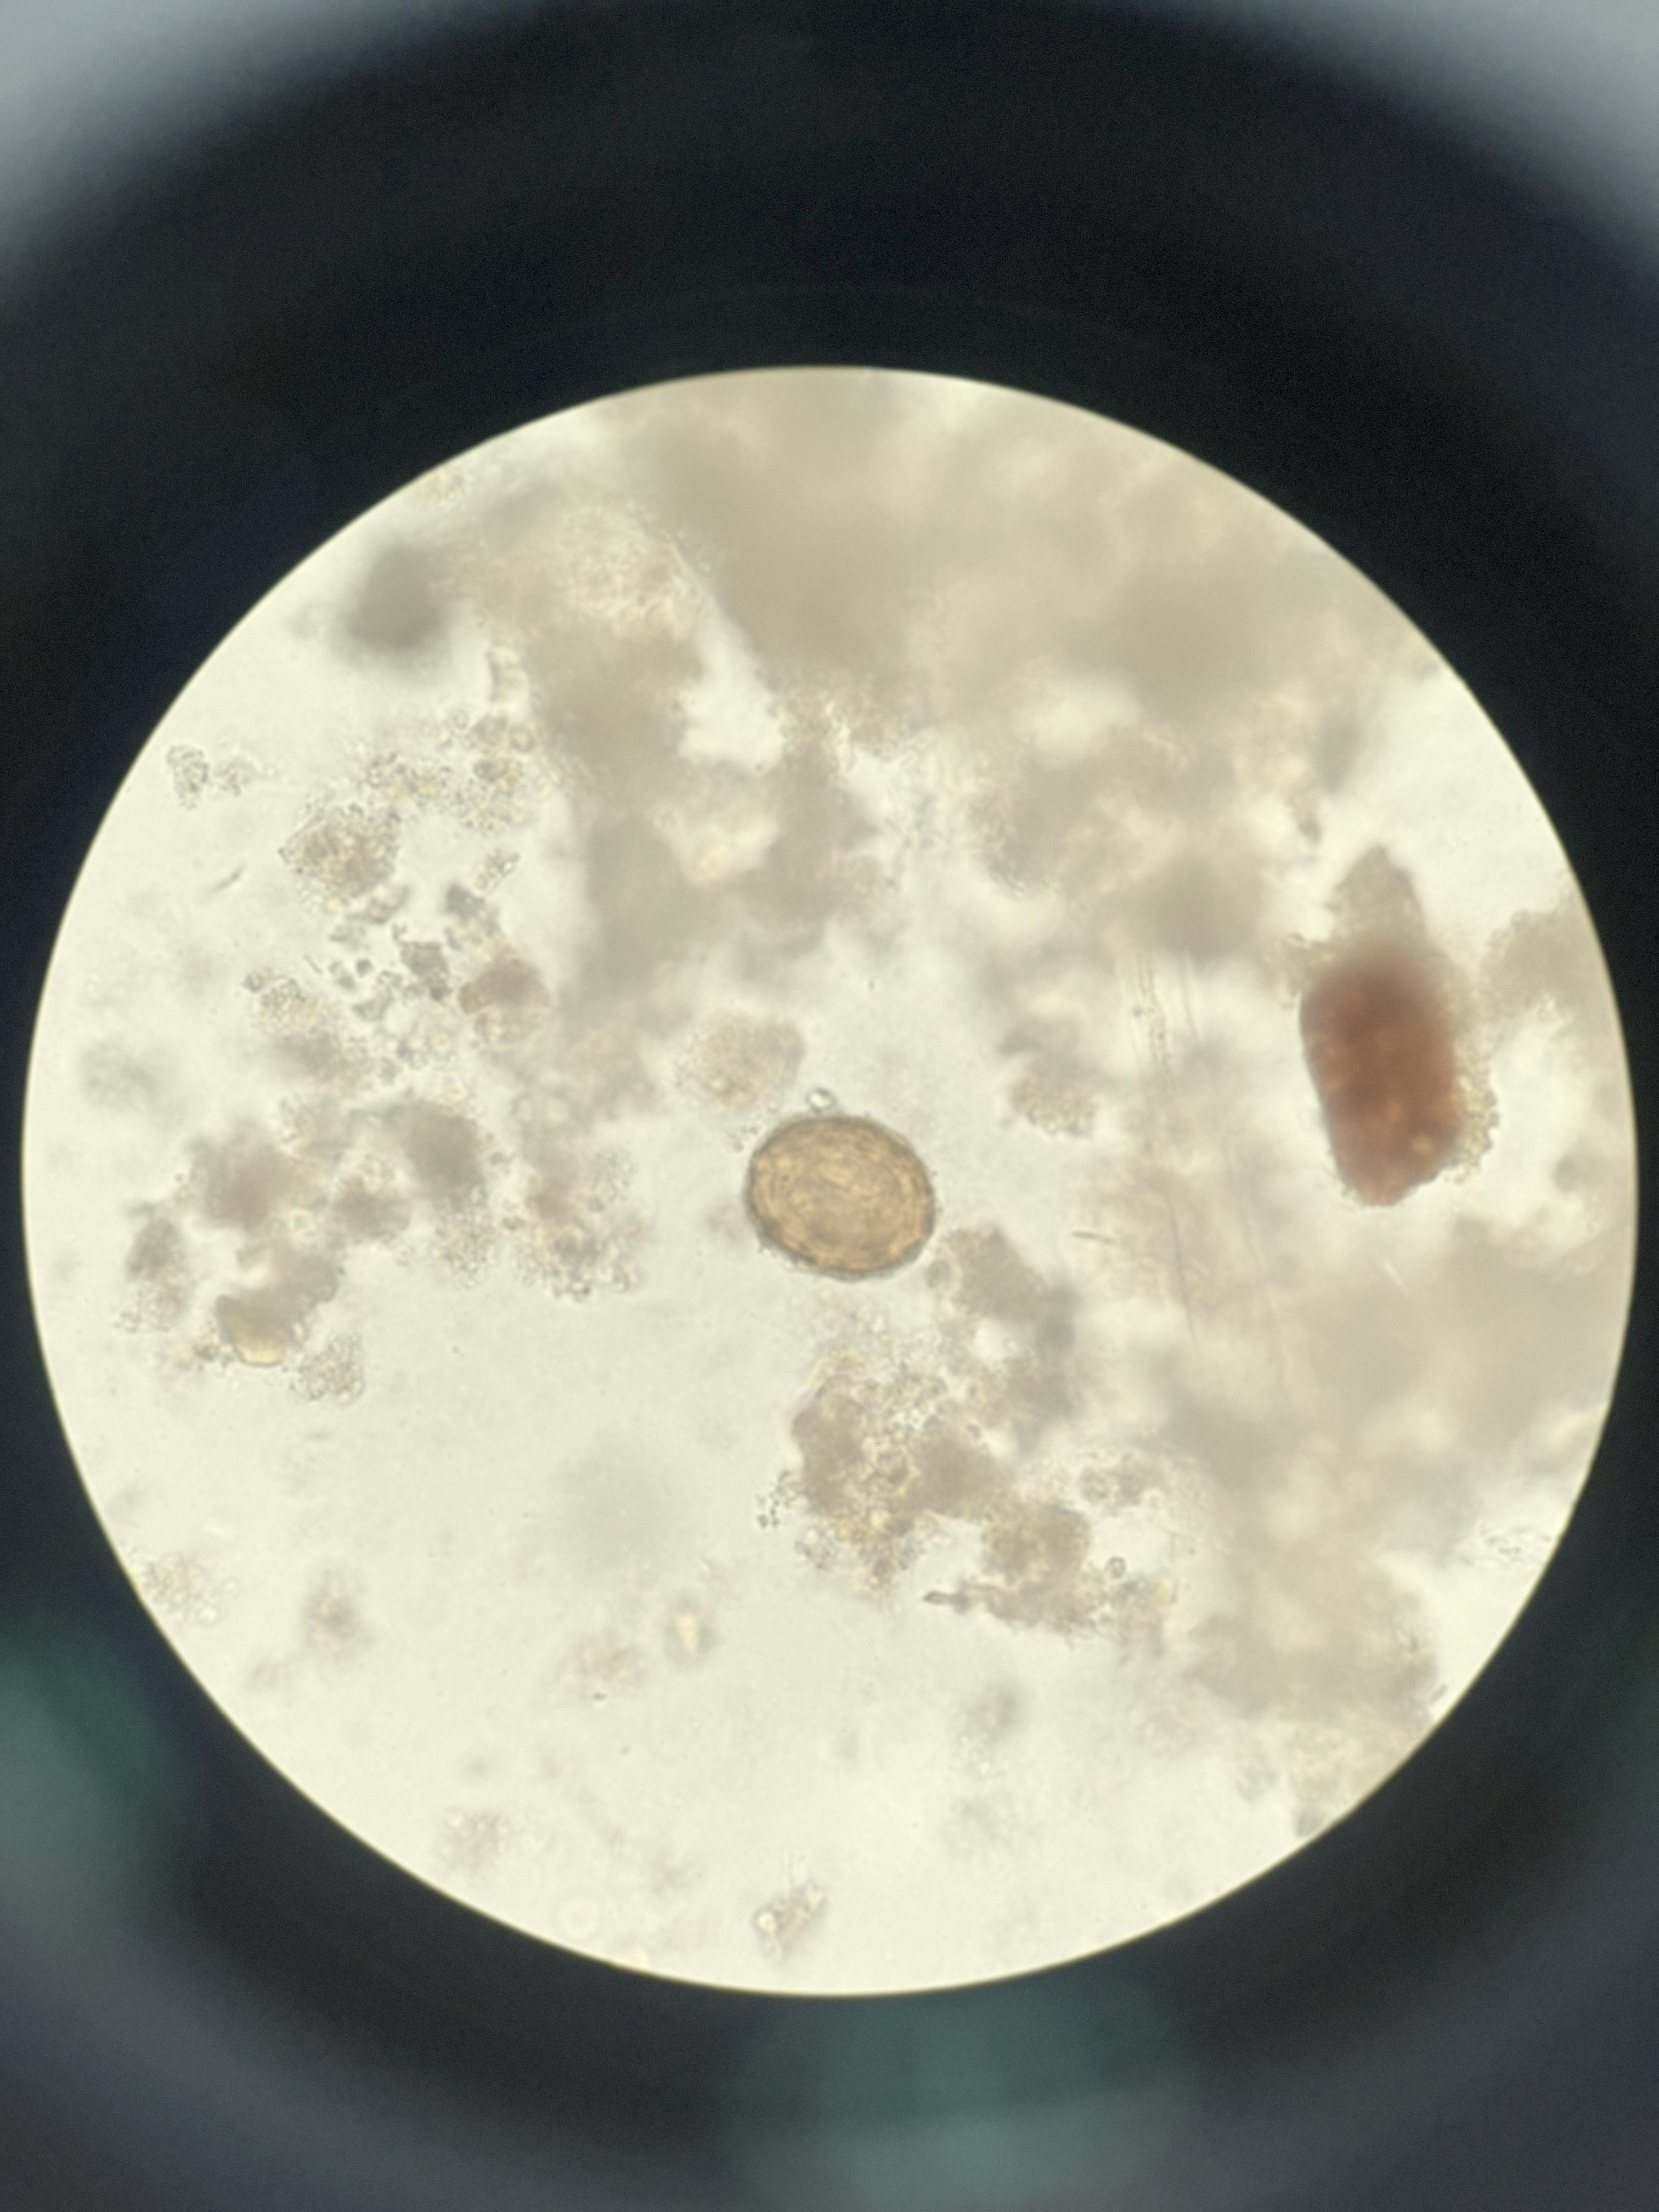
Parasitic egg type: Ascaris lumbricoides